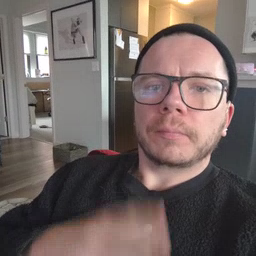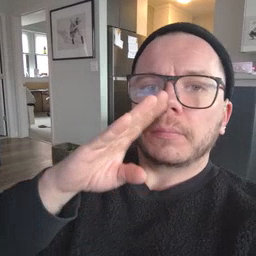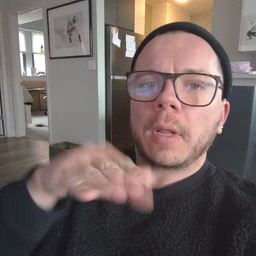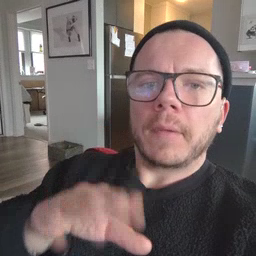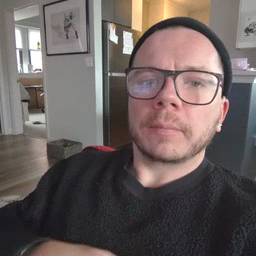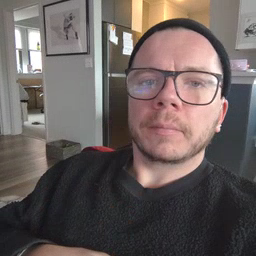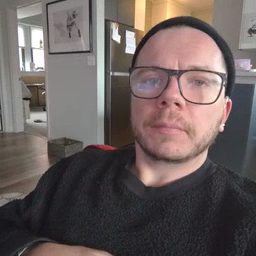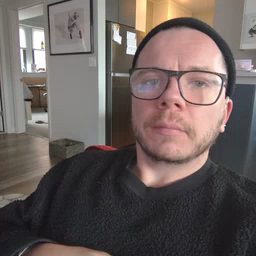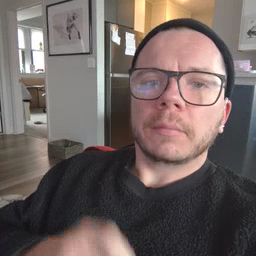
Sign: elephant